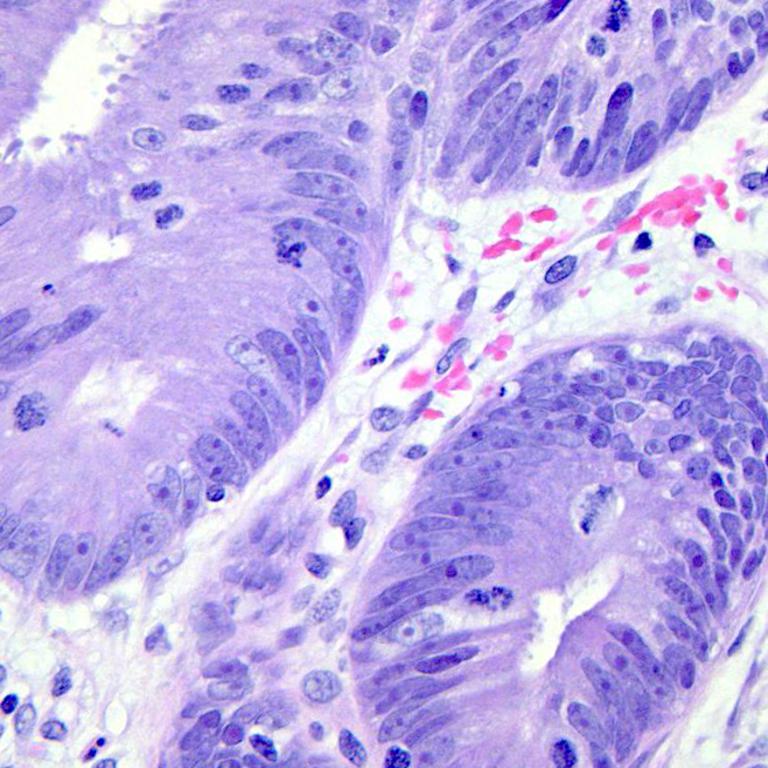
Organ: colon
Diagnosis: adenocarcinomas